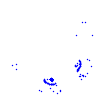
Particle: proton